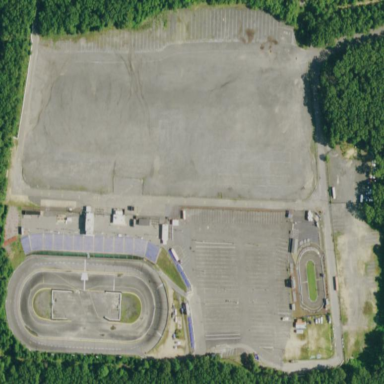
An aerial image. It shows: Attraction sports centre with focus on motor sports.